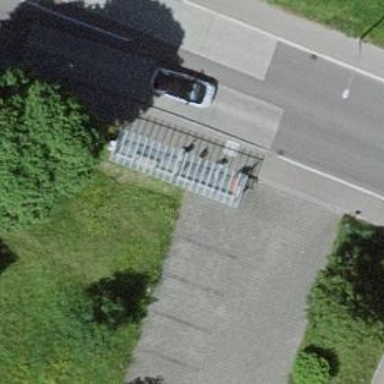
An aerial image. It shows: Bicycle parking area with wall loops.